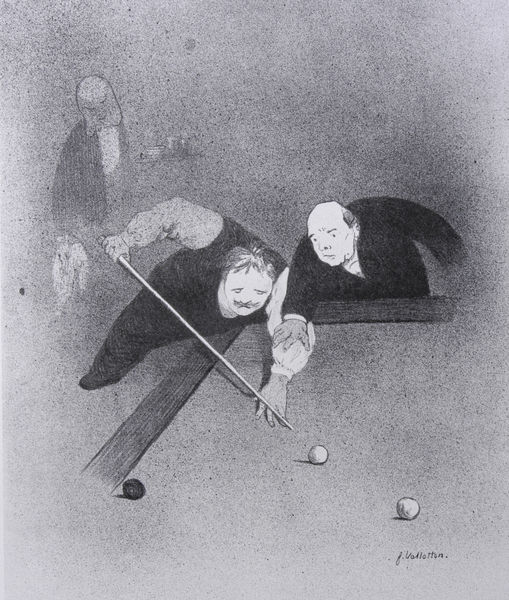
Titel: Der Angeber
Künstler: Félix Vallotton
Standort: Zürich
Institution: Kunsthaus
Schlagwörter: dunkel, hand, mann, schatten, weiß, menschen, bar, cafe, finger, geste, grau, haar, hell, holz, licht, mund, männer, nase, schwarz, tisch, zeichnung, tuch, ball, herren, alt, anzug, anzüge, bart, betrunken, gläser, hemd, jacke, kellner, kneipe, lokal, ober, schnurrbart, wirtschaft, arm, diener, gesicht, halten, tablett, ärmel, hände, schauen, signatur, brüstung, haare, personen, rund, stock, beine, bein, schrift, vallotton, papier, ecke, valloton, spieler, zwei, stab, grafik, graphik, nebel, siebdruck, weis, signiert, rand, karikatur, dick, salon, club, spielen, freizeit, sport, zwei männer, glatze, festhalten, schnauzbart, schnauzer, weste, serviette, spiel, restaurant, druck, radierung, schwarzweiß, jacken, tupfen, wei0, acqua tinta, aqua tinta, behindern, belehren, bier, billard, billardtisch, billiard, bleistift, bälle, carambolage, garcon, gentlemen, gesprüht, haarkranz, kelner, keu, kugel, kugeln, kö, köh, pool, queue, snoocer, snooker, sprühtechnik, tablezz, trand, wartend, gestik, reduziert, karkatur, beugen, verwischt, hilfe, sexy, spaß, geist, zeicnung, bande, besoffen, schließen, billardkugel, billardkugeln, billiardkugeln, billiardtisch, caramboulage, abhalten, eingelocht, billardspieler, ober im hintergrund, 2 kugeln, ober mit tablett und serviette, que, halt!, karamboulage, dreierband, dreiband, feiband, a.lt, kellnder, fokussiert